Question: I'm new to programming in LUA, although I've learned similar languages like JS. It's frustrating if I have to alter the same script in many parts in a group by replacing each script, and I don't know of an elegant way to do it. Instead, I decided to nest all the parts inside of the script. I've seen some examples and I've tried to adapt some of them, but they don't exactly apply to what I want to do and I can't get them to work.
In essence, what I'm trying to do is monitor all the bricks for a player to contact them. I took the original disappearing brick script that was nested inside each brick and modified it. If a part (brick) is touched, that should call the onTouch function, which will make the brick's transparency decrease over time until the in pairs loop is done, after which the brick disappears and CanCollide is turned off. After 2 seconds, it then returns back to normal. I think the problem is with the coding I used to monitor the parts as I don't really understand the right way to monitor multiple objects. Can someone please help? Thanks!
File structure:

'''
function onTouched(brick)
local delay = .1 -- the delay between each increase in transparency (affects speed of disappearance)
local RestoreDelay = 2 -- delay before the brick reappears
local inc = .1 -- how much the brick disappears each time
-- All characters have a Humanoid object
-- if the model has one, it is a character
local h = script.Child:findFirstChild("Humanoid") -- Find Humanoids in whatever touched this
if (h ~=nil) then -- If there is a Humanoid then
h.Health = h.MaxHealth -- Set the health to maximum (full healing)
for x=0,1, inc do
script.Child.Transparency = x+inc
script.Child.CanCollide = true
wait(delay)
end
wait(delay)
script.Child.Transparency = 1
script.Child.CanCollide = false
wait(RestoreDelay)
script.Child.Transparency = 0
script.Child.CanCollide = true
else
end
end
while true do
local bricks=script:GetChildren():IsA("basic.part")
for x=1,brick in pairs(bricks) do
brick.Touched:connect(onTouched(brick)) -- Make it call onTouched when touched
end
end
end
'''
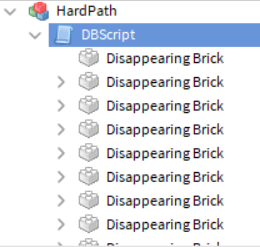
Answer: For the most part, you've gotten it right, but you've got a few syntax errors where there are different conventions between JavaScript and Lua.
In JS, you would fetch an array of objects and then bee able to filter it immediately, but in Lua, there is limited support for that. So a JavaScript line like :
'''
var bricks = script.GetChildren().filter(function(item) {
return item === "basic.part"
})
'''
cannot be done all in one line in Lua without assistance from some library. So you'll need to move the check into the loop as you iterate over the objects.
Other than that, the only other thing to change is the 'onTouched' handler's function signature. The <URL>, it's easy to get access to the brick, and the thing that touched it.
'''
-- create a helper function to access the brick and the thing that touched it
function createOnTouched(brick)
-- keep track whether the animation is running
local isFading = false
return function(otherPart)
-- do not do the animation again if it has already started
if isFading then
return
end
local delay = .1 -- the delay between each increase in transparency (affects speed of disappearance)
local restoreDelay = 2 -- delay before the brick reappears
local inc = .1 -- how much the brick disappears each time
-- All characters have a Humanoid object, check for one
local h = otherPart.Parent:FindFirstChild("Humanoid")
if h then
-- heal the player
h.Health = h.MaxHealth
-- start fading the brick
isFading = true
brick.CanCollide = true
for i = 0, 1, inc do
brick.Transparency = i
wait(delay)
end
-- turn off collision for the brick
wait(delay)
brick.Transparency = 1
brick.Anchored = true
brick.CanCollide = false
-- turn the part back on
wait(restoreDelay)
brick.Transparency = 0
brick.CanCollide = true
-- reset the animation flag
isFading = false
end
end
end
-- loop over the children and connect touch events
local bricks = script:GetChildren()
for i, brick in ipairs(bricks) do
if brick:IsA("BasePart") then
local onTouchedFunc = createOnTouched(brick)
brick.Touched:Connect(onTouchedFunc)
end
end
'''